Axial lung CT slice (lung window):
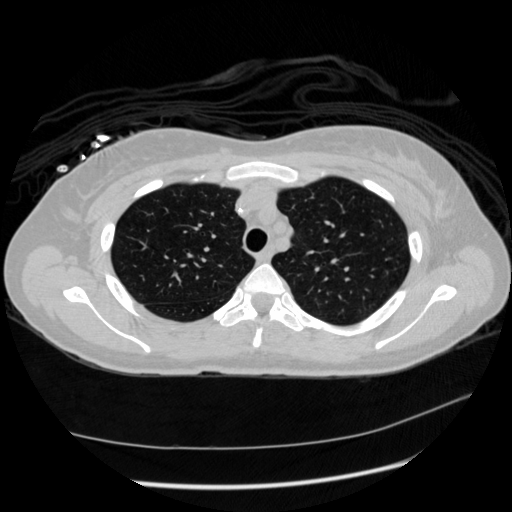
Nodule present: no